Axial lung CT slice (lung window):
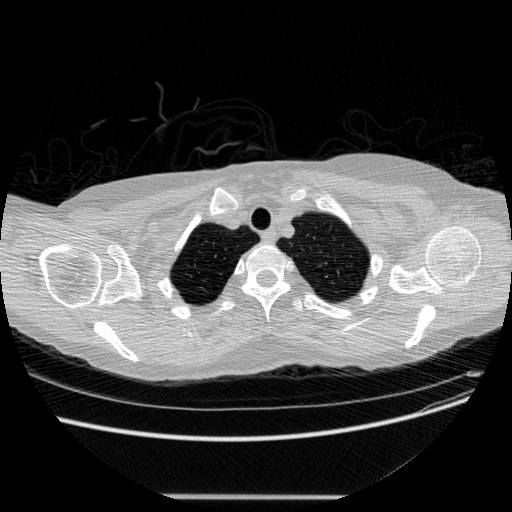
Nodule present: no